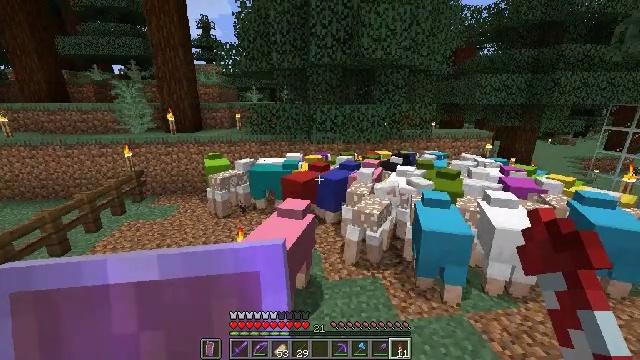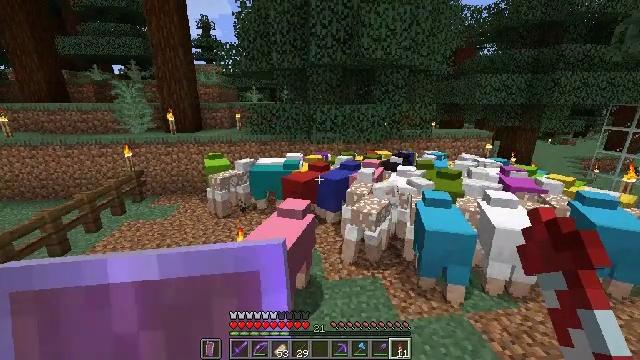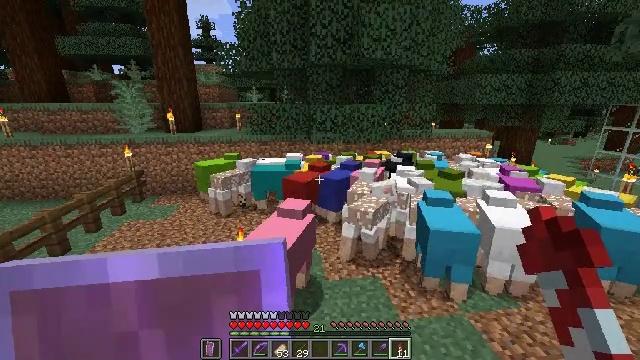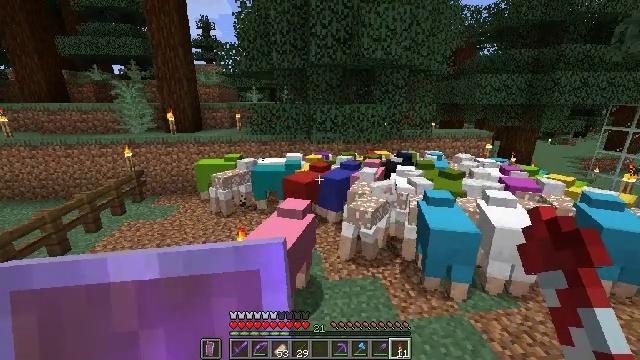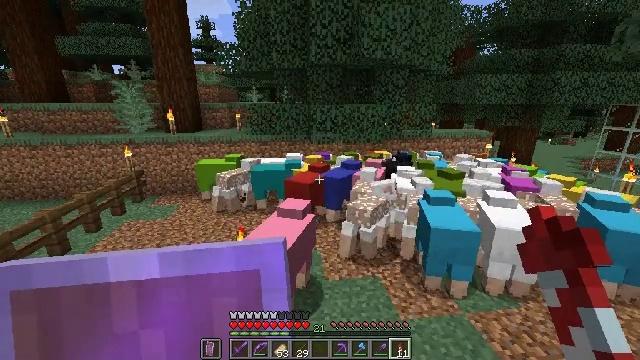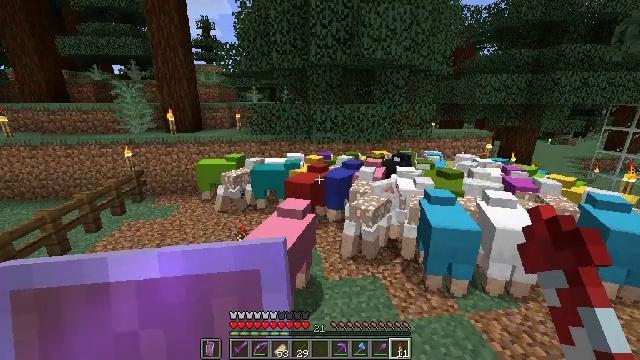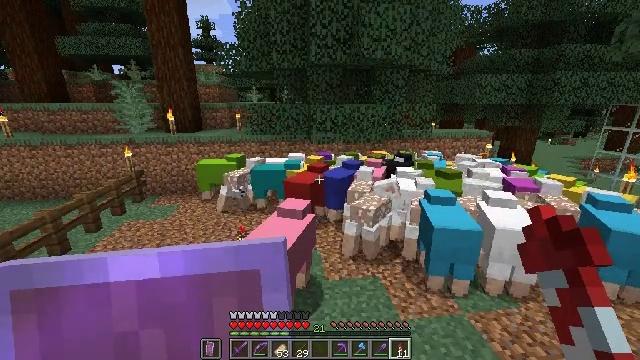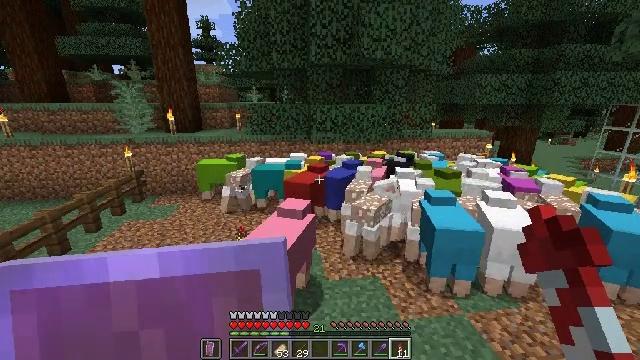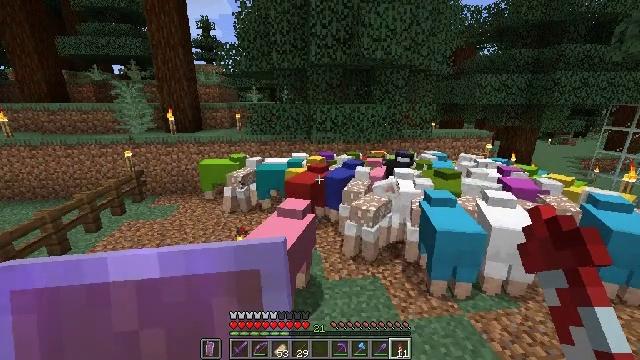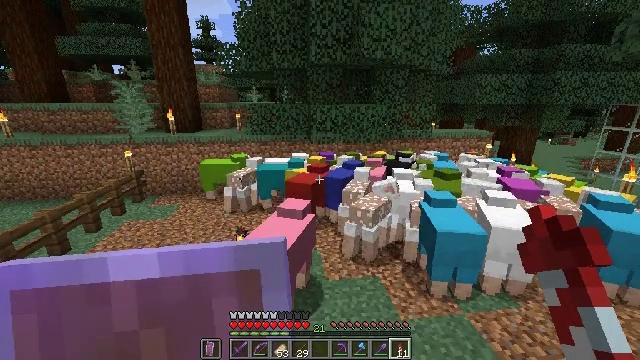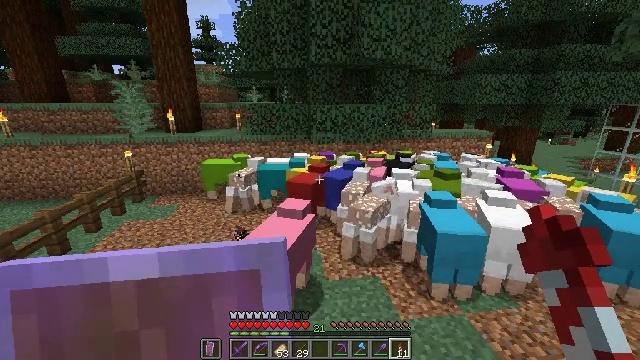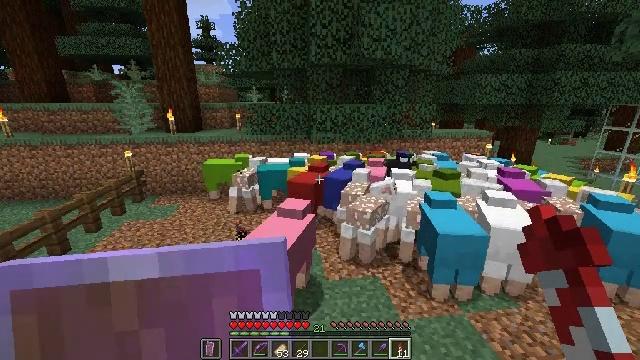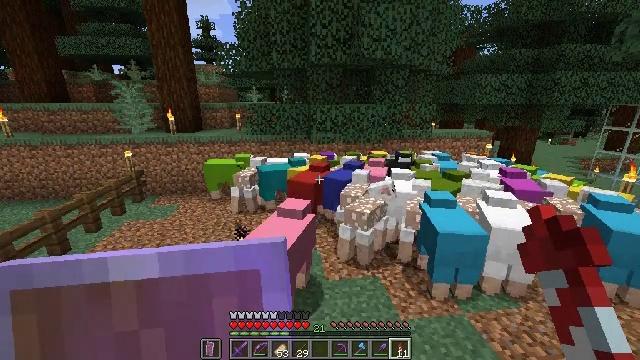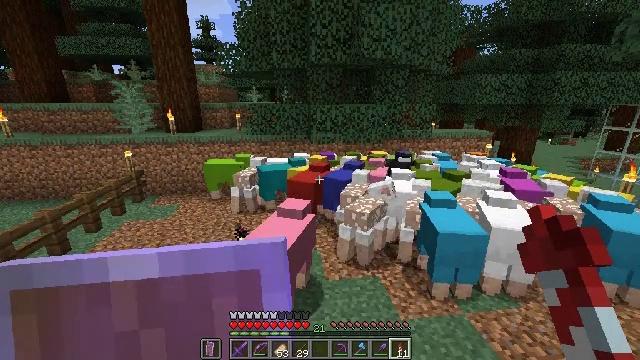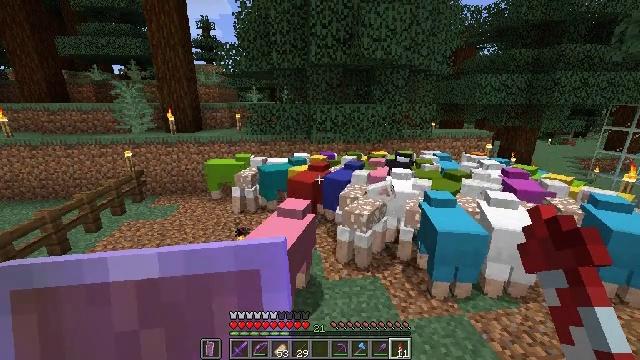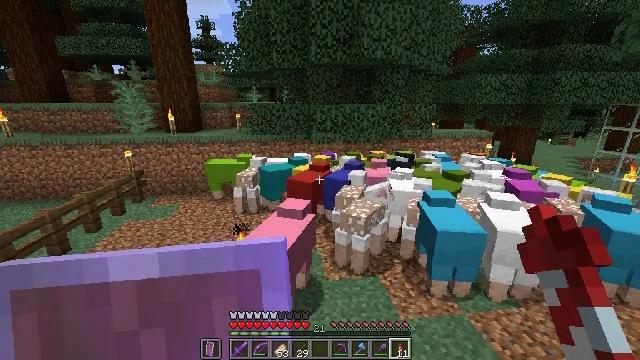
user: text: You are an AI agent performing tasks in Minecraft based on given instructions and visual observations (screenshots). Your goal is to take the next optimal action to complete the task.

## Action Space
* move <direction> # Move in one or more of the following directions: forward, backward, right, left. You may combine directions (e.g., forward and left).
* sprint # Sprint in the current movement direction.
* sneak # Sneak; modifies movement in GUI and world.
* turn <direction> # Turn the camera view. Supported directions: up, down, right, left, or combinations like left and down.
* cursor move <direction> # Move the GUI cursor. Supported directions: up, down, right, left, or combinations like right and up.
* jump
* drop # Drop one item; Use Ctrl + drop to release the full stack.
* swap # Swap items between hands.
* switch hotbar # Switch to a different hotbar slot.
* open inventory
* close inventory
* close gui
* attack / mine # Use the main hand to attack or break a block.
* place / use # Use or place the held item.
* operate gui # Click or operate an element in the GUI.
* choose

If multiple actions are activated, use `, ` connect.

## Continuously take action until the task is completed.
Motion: motion action
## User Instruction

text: Remove wheat seeds from the inventory.
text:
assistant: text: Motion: no_op
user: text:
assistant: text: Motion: no_op
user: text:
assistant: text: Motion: no_op
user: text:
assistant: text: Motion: no_op
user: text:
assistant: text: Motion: no_op
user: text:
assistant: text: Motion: no_op
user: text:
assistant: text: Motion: no_op
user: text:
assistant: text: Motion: no_op
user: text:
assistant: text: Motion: no_op
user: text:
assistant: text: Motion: no_op
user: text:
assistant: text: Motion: no_op
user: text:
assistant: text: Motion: no_op
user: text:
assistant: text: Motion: no_op
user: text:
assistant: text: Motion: no_op
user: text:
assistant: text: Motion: no_op
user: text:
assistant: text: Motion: no_op
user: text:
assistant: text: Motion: no_op
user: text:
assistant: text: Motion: no_op
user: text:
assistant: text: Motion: no_op
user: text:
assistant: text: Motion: no_op
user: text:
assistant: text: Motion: no_op
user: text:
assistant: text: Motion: no_op
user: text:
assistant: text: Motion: no_op
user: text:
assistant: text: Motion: no_op
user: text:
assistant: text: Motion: no_op
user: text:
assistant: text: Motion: no_op
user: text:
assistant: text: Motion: no_op
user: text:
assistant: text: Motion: no_op
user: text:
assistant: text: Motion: no_op
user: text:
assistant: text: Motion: no_op